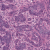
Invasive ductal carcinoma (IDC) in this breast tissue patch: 1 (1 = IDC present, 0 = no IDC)